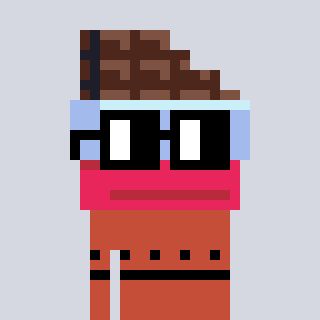
a pixel art character with square black glasses, a chocolate-shaped head and a rust-colored body on a cool background